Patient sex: F
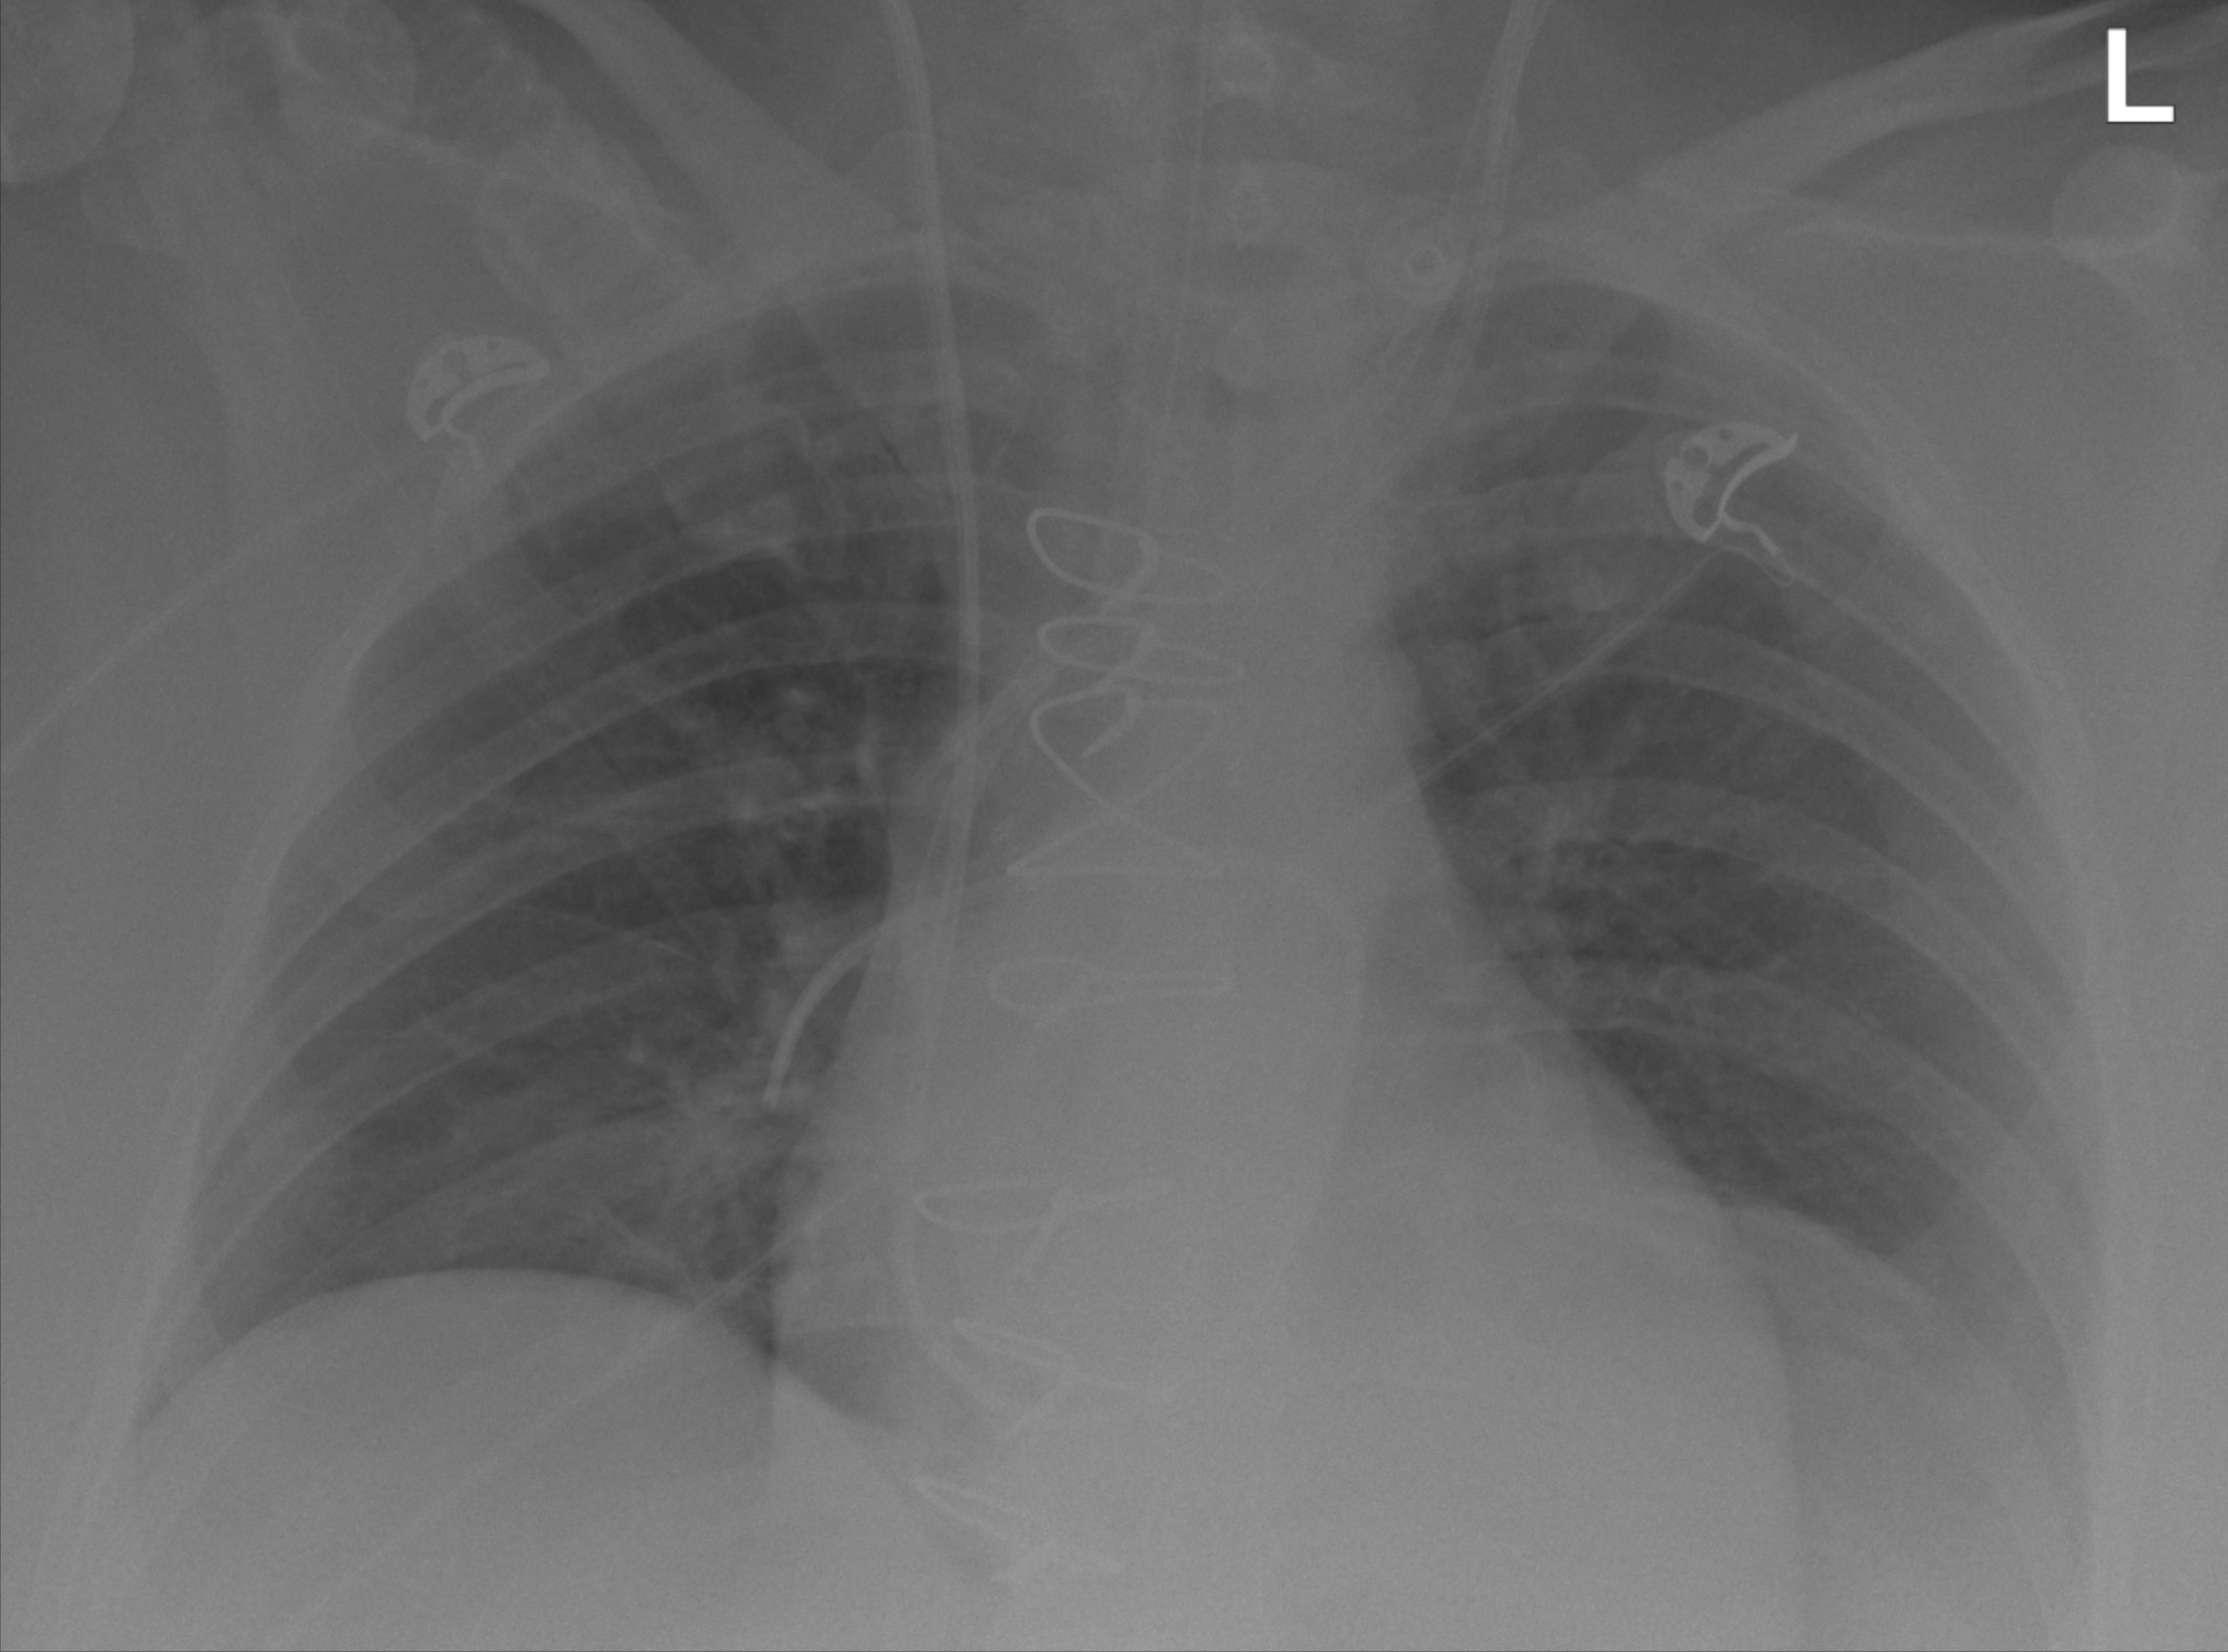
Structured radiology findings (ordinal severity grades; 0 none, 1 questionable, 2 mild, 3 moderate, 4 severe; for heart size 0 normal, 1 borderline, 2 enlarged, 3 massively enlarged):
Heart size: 1
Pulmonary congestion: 0
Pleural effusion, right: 0
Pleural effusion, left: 2
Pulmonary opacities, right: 0
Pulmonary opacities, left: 0
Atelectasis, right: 2
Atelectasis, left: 2